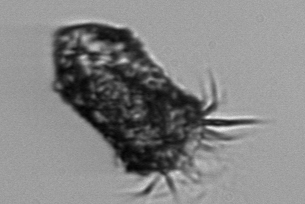
Label: Tintinnopsis